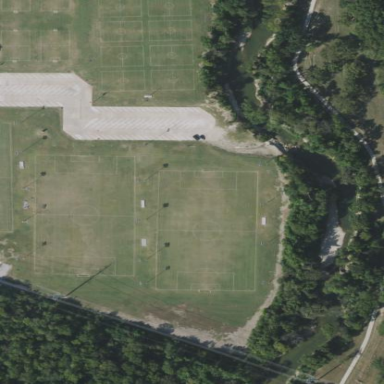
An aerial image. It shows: Soccer pitch for leisureland activities.